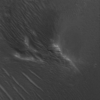
Label: not_dusty